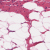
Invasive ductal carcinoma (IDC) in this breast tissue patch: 0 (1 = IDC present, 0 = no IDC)